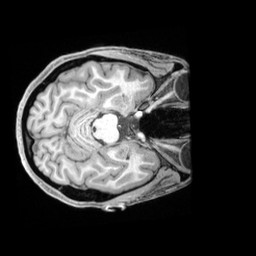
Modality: T1w
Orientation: axial
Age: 25
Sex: female
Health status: ill
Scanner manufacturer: siemens
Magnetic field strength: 3 T
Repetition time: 2.2 s
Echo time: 0.00218 s